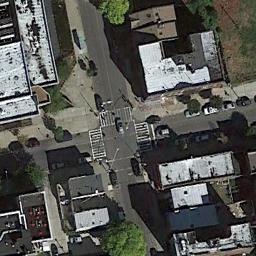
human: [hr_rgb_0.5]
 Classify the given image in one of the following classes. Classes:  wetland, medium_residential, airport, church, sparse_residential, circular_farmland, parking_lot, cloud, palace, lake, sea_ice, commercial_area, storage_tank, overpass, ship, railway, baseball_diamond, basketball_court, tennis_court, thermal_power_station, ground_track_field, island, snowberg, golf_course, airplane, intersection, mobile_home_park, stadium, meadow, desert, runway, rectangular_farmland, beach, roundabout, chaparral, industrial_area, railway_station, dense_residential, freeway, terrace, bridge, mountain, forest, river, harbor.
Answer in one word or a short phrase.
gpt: intersection